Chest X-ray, PA view. Patient: 61 years old, sex F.
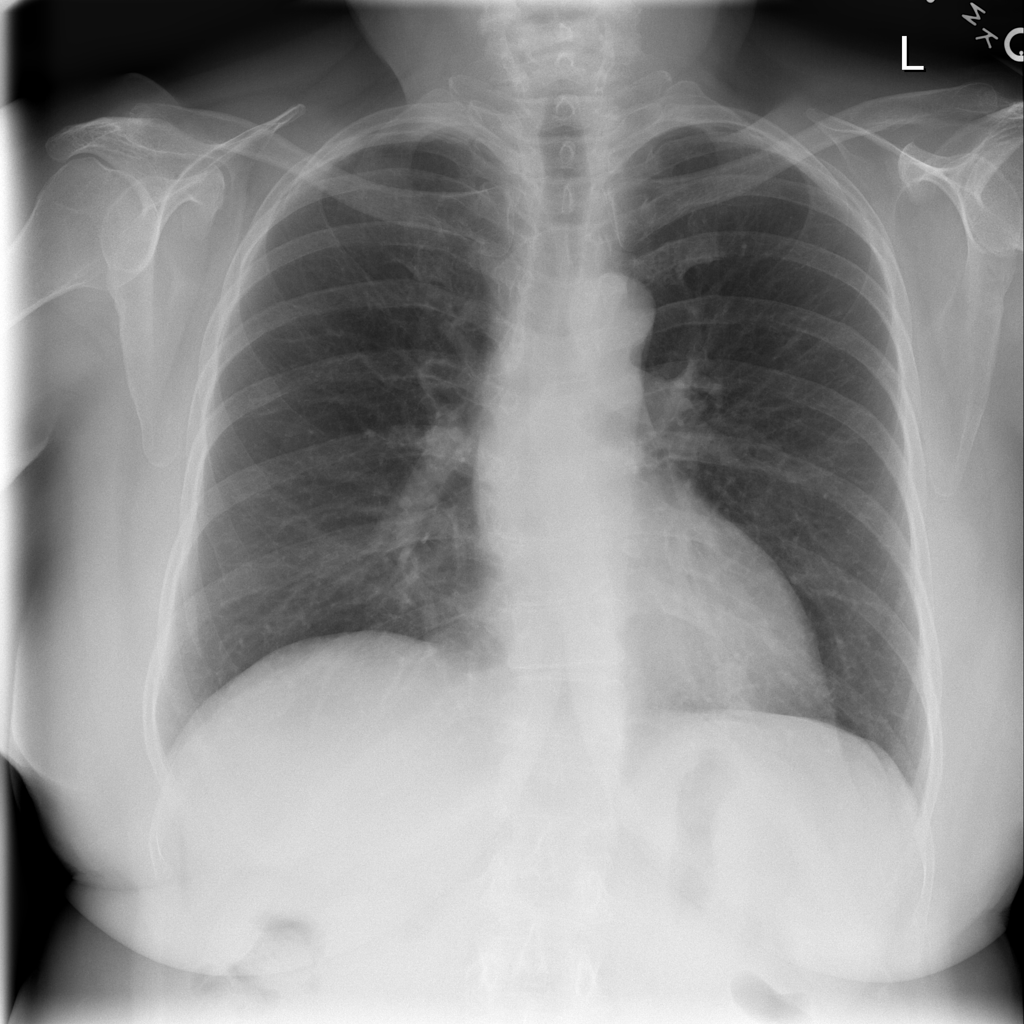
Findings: No Finding